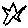
Label: star